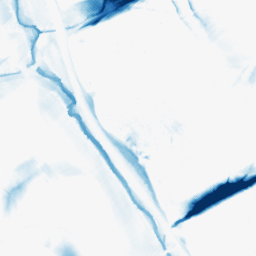
Category: morphological
Decomposition family: morphological_diamond
Decomposition parameters: operation: closing
radius: 20
Upsampling method: cubic_catmull_rom
Upsampling parameters: scale: 4
Upsampling scale: 4